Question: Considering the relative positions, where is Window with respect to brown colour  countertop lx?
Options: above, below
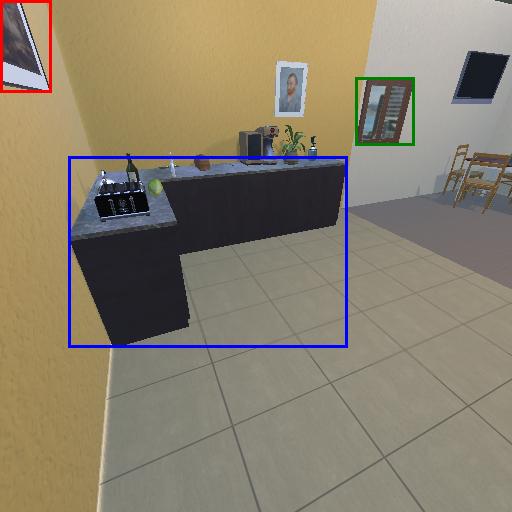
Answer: above